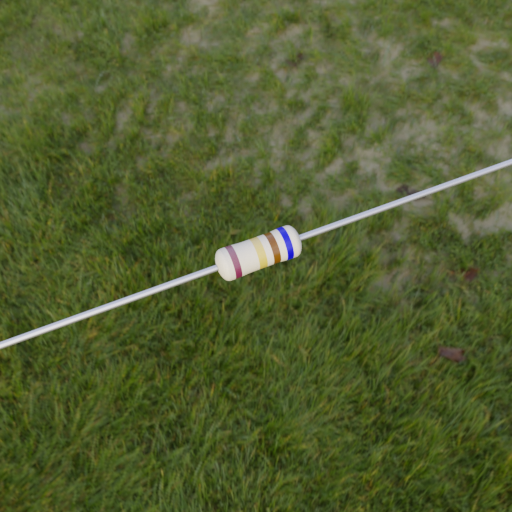
Resistor colour bands (in order): brown, gold, brown, blue